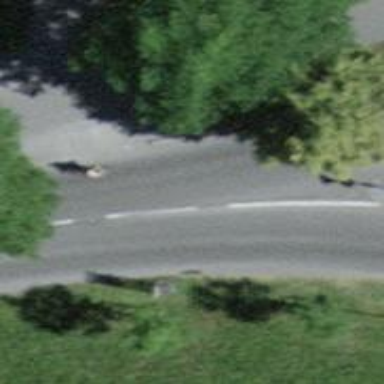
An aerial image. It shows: Tertiary road with asphalt surface and designated cycle lane.